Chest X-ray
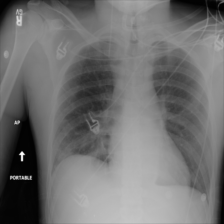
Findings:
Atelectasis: positive
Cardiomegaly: negative
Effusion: negative
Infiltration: positive
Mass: negative
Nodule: negative
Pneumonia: negative
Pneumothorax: negative
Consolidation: negative
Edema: negative
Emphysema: negative
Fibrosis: negative
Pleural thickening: negative
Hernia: negative